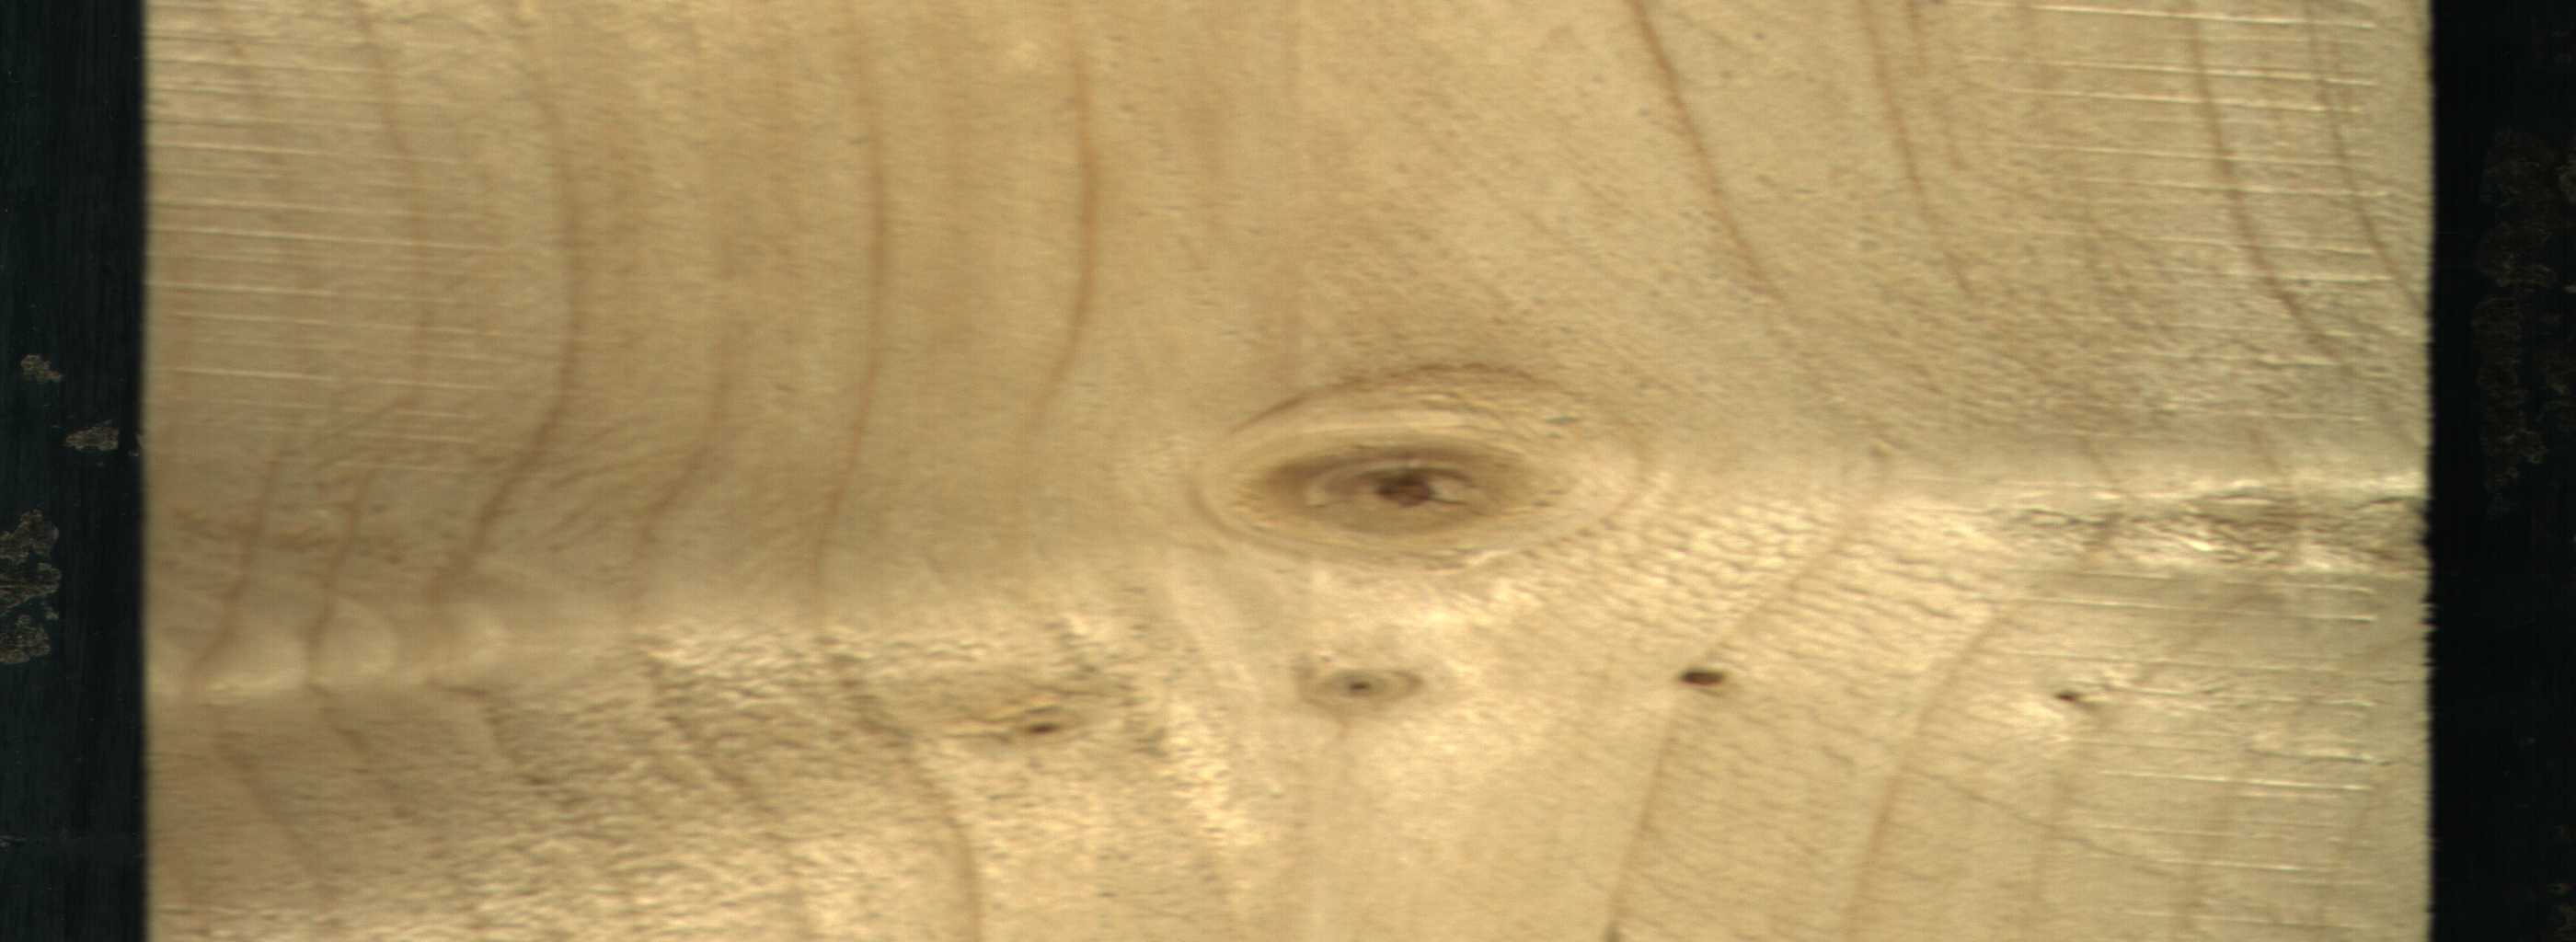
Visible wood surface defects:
Live_Knot
Live_Knot
Live_Knot
Live_Knot